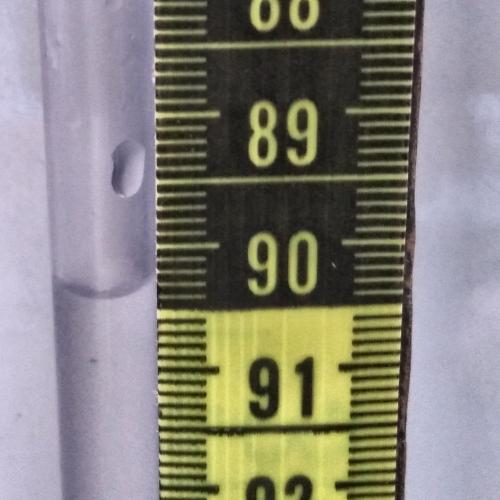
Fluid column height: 90.4 cm